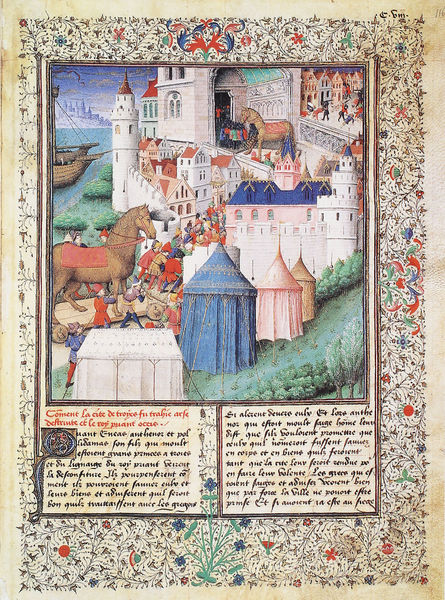
Titel: La fleur des histoires
Künstler: Jean Mansel
Institution: Brüssel, Bibliothèque Royale
Schlagwörter: baum, meer, wasser, grün, menschen, stadt, blumen, bunt, männer, straße, weiss, zeichnung, blüten, haus, rasen, rot, weg, wiese, ornament, rahmen, bild, häuser, busch, gebüsch, decke, pferd, pferde, turm, ranken, schiff, schiffe, schrift, ort, dächer, grafik, graphik, ziehen, krieg, soldaten, verzierung, tor, buch, burg, seite, text, buchstabe, buchdruck, buchseite, stadttor, schloß, griechen, mittelalter, stadtmauer, miniatur, handschrift, zelt, zelte, lager, latein, troja, buchmalerei, manuskript, illias, berry, p, +floral, troianisch